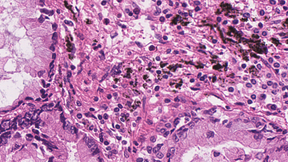
Tumor epithelial tissue: yes
Tumor-associated stroma tissue: yes
Normal tissue: no